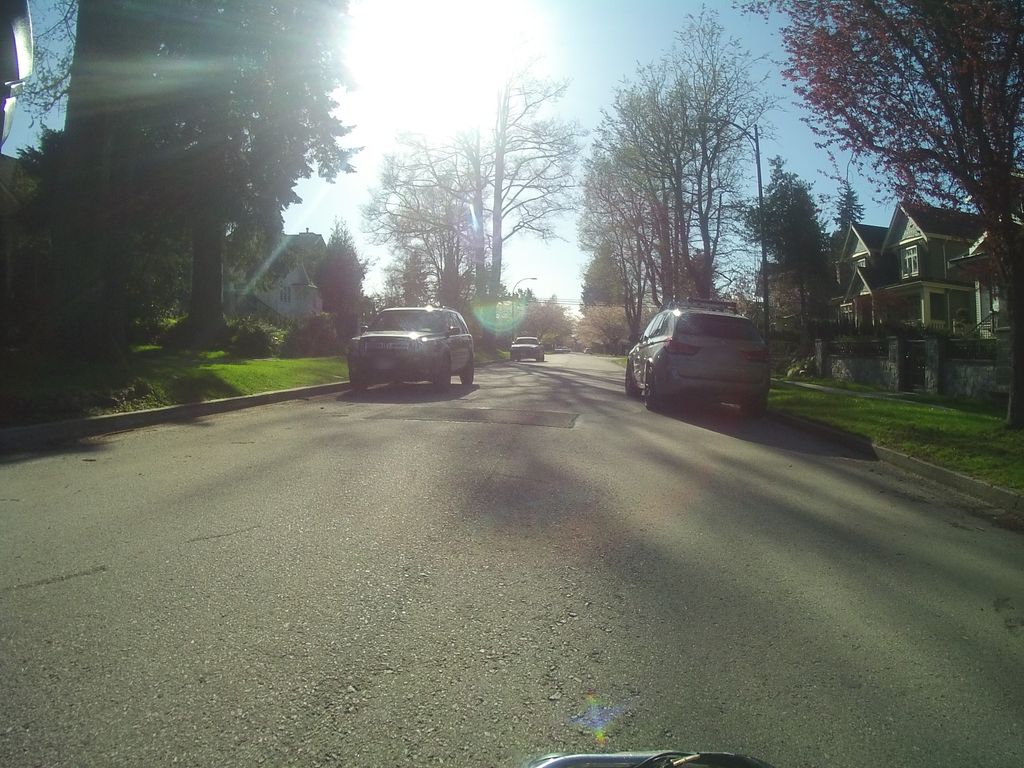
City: vancouver